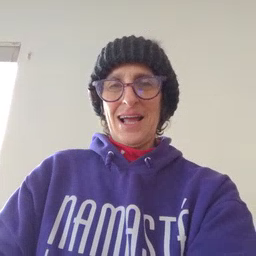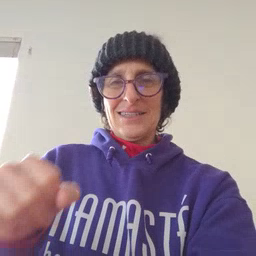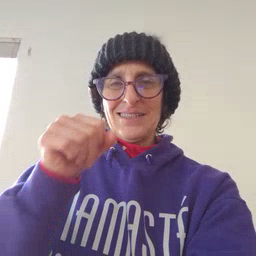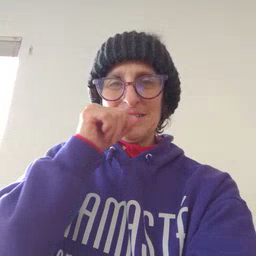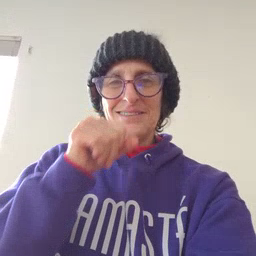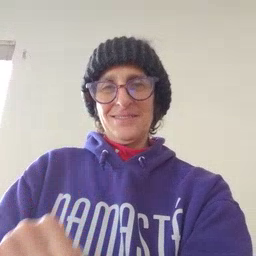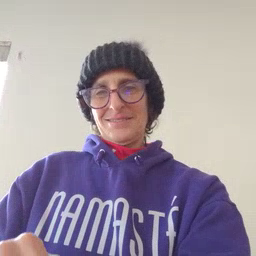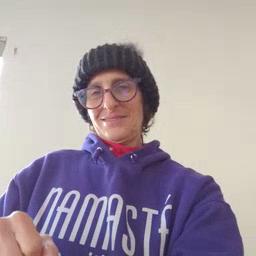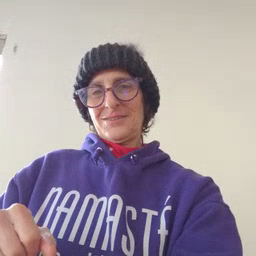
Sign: carrot